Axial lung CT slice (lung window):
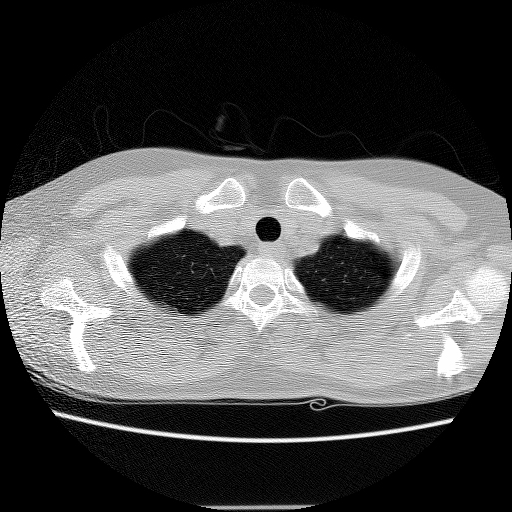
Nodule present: no